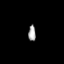
Tissue: prostate
Cell type: Epithelial cells
Senescence score: 0.3384
Nuclear area (px): 118
Mean DAPI intensity: 160.059